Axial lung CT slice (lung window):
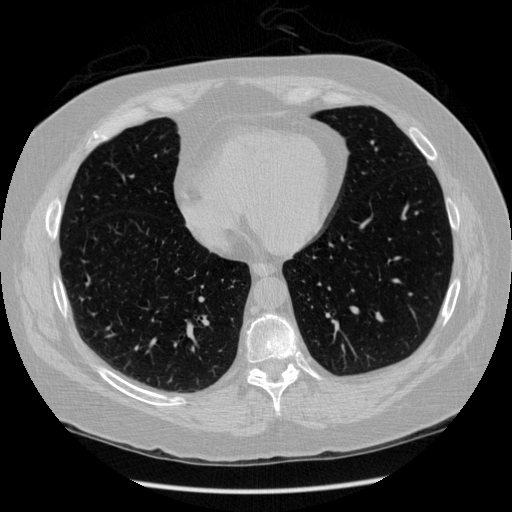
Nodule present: no